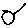
Label: circle